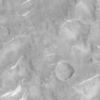
Label: not_dusty